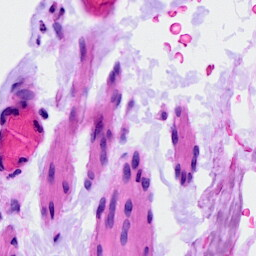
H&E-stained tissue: Ovarian